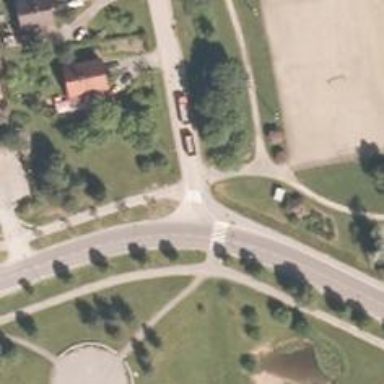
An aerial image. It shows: Uncontrolled road crossing.